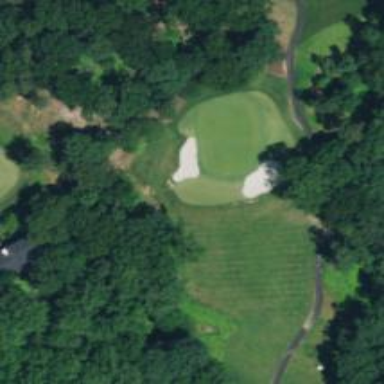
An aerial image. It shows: View of golf hole.